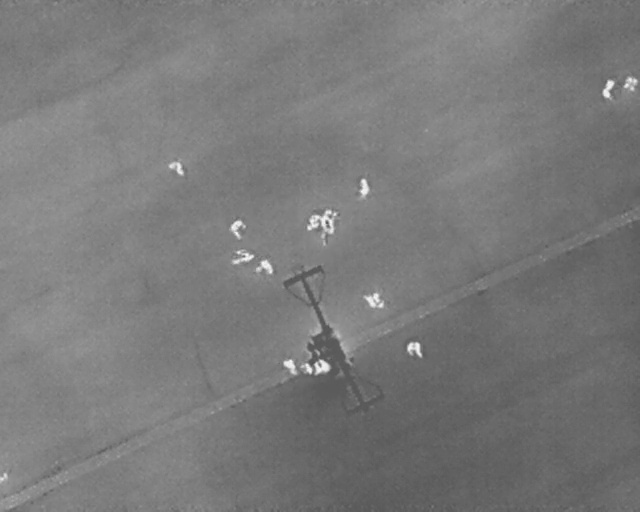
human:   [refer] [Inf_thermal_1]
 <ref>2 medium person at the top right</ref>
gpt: <box>[[93, 16, 96, 18, 12], [97, 15, 99, 17, 26]]</box>

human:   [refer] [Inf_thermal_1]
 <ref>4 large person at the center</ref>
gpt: <box>[[49, 41, 53, 44, 2], [39, 50, 42, 53, 2], [36, 47, 38, 52, 158], [57, 56, 59, 60, 2]]</box>

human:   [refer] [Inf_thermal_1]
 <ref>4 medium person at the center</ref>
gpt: <box>[[55, 35, 58, 37, 2], [47, 42, 50, 44, 2], [35, 43, 38, 46, 2], [63, 66, 66, 70, 2]]</box>